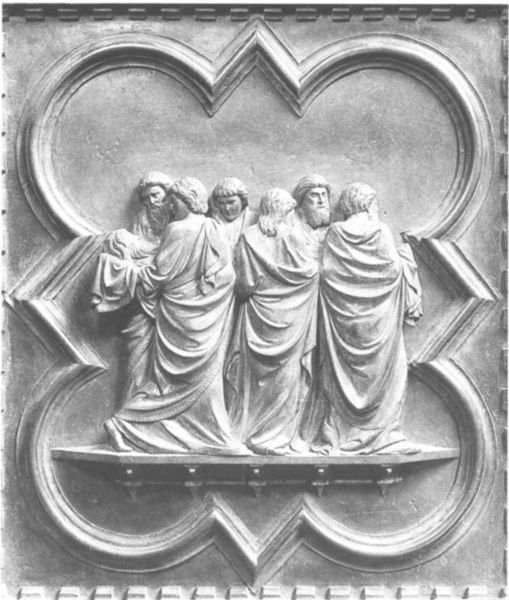
Titel: Südportal
Künstler: Andrea Pisano
Standort: Florenz, Baptisterium (EU - I - Toskana)
Schlagwörter: gruppe, holz, männer, schwarz, tür, weiss, bart, bärte, wand, falten, leiche, rahmen, stein, tod, tot, toter, tragen, gewand, haare, lange haare, relief, italien, trage, symmetrie, metall, podest, foto, schwarz-weiss, holzstich, kupfer, begräbnis, bahre, jesus, leichnam, florenz, heilige, sechs, träger, apostel, schmutzig, dimension, manner, leichenzug, marmaor, 3d, symmetrsich, jplz